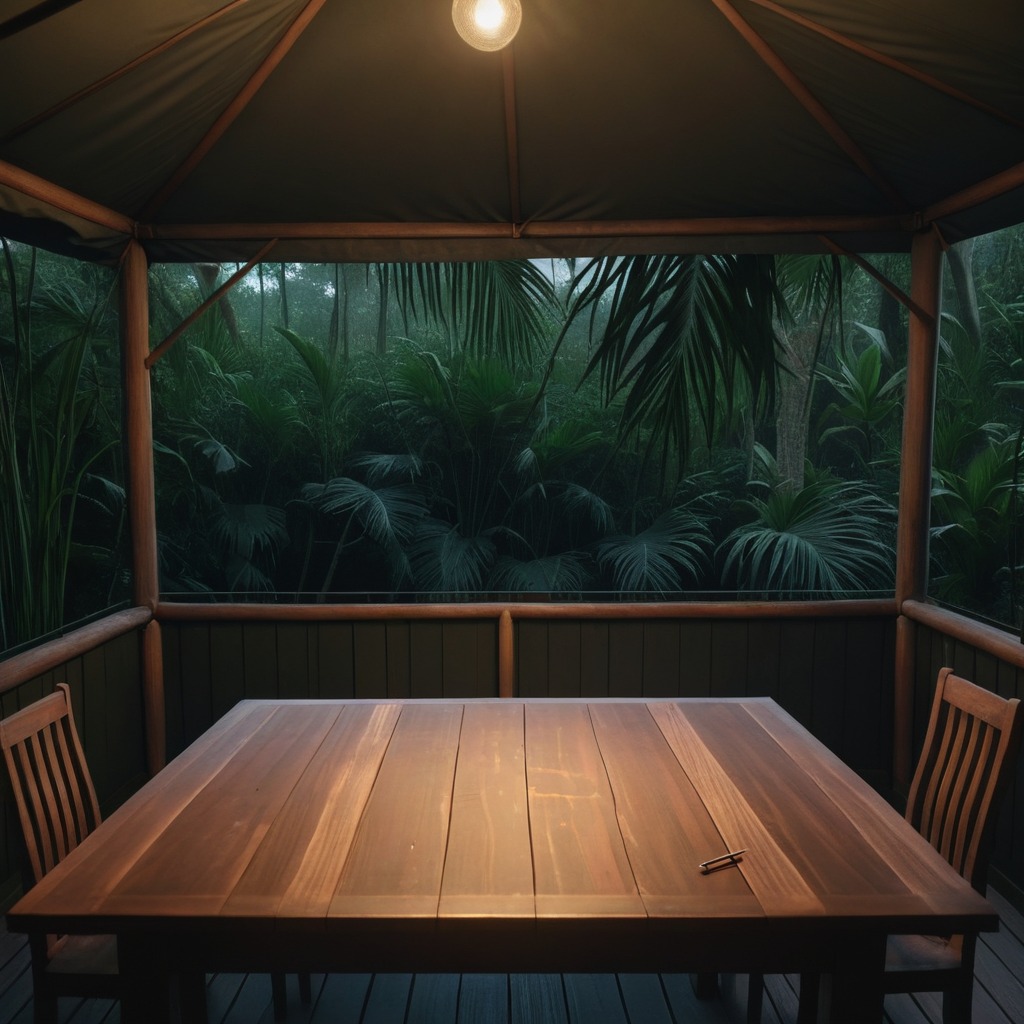
An iron nail is lying on the wooden table inside a jungle field workshop tent at night.